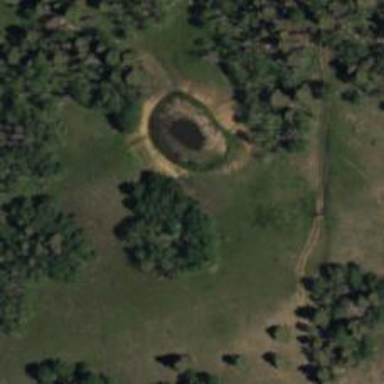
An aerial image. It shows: Reservoir.